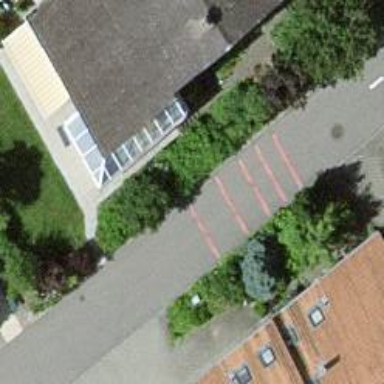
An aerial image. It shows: Traffic calming measure in place: rumble strips.